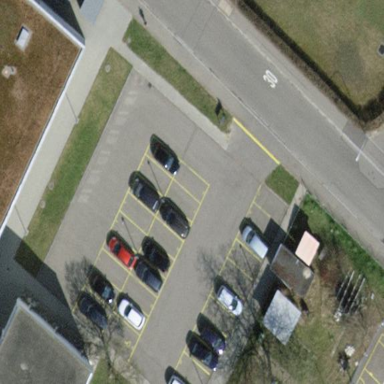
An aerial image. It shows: Parking area with surface.